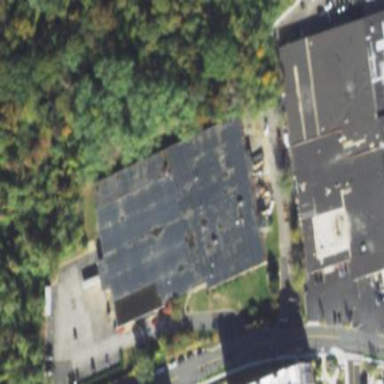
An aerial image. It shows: Industrial building.